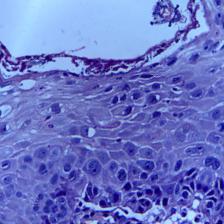
Diagnosis: OSCC